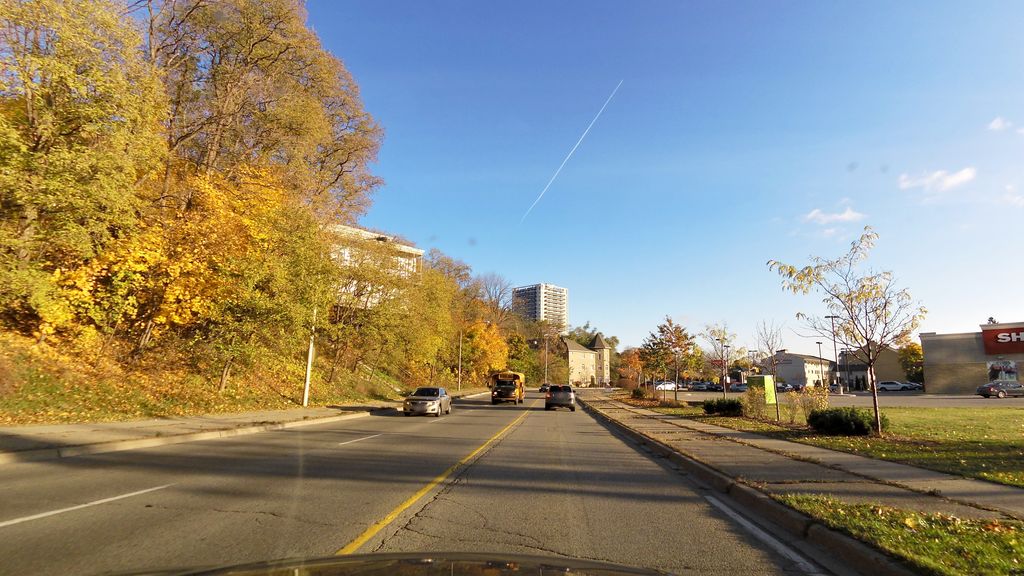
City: kitchener-waterloo